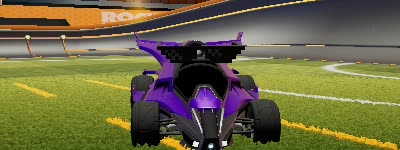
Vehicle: aftershock